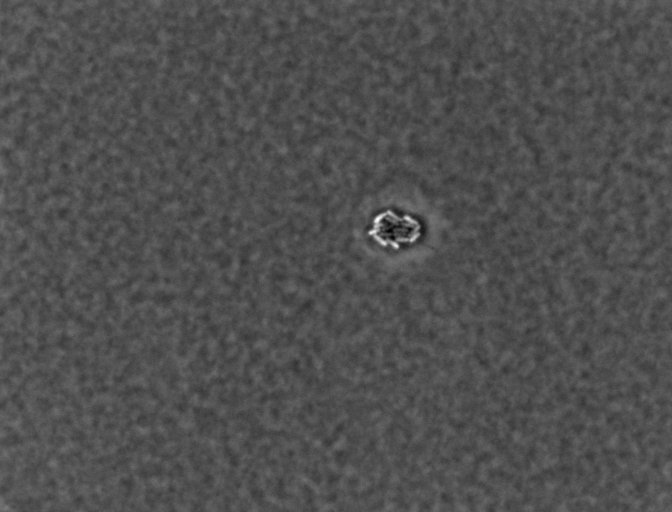
Escherichia coli 1612